Field crop: maize
Growth stage: 2
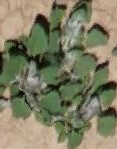
Species: chenopodium